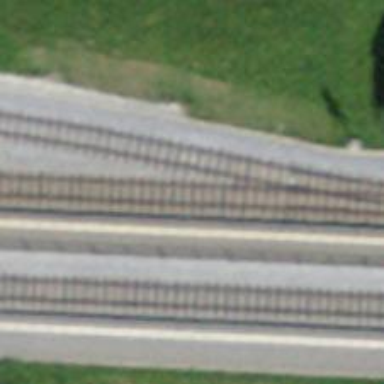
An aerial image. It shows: Narrow-gauge railway track with electrified contact line. The railway has one track.